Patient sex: F
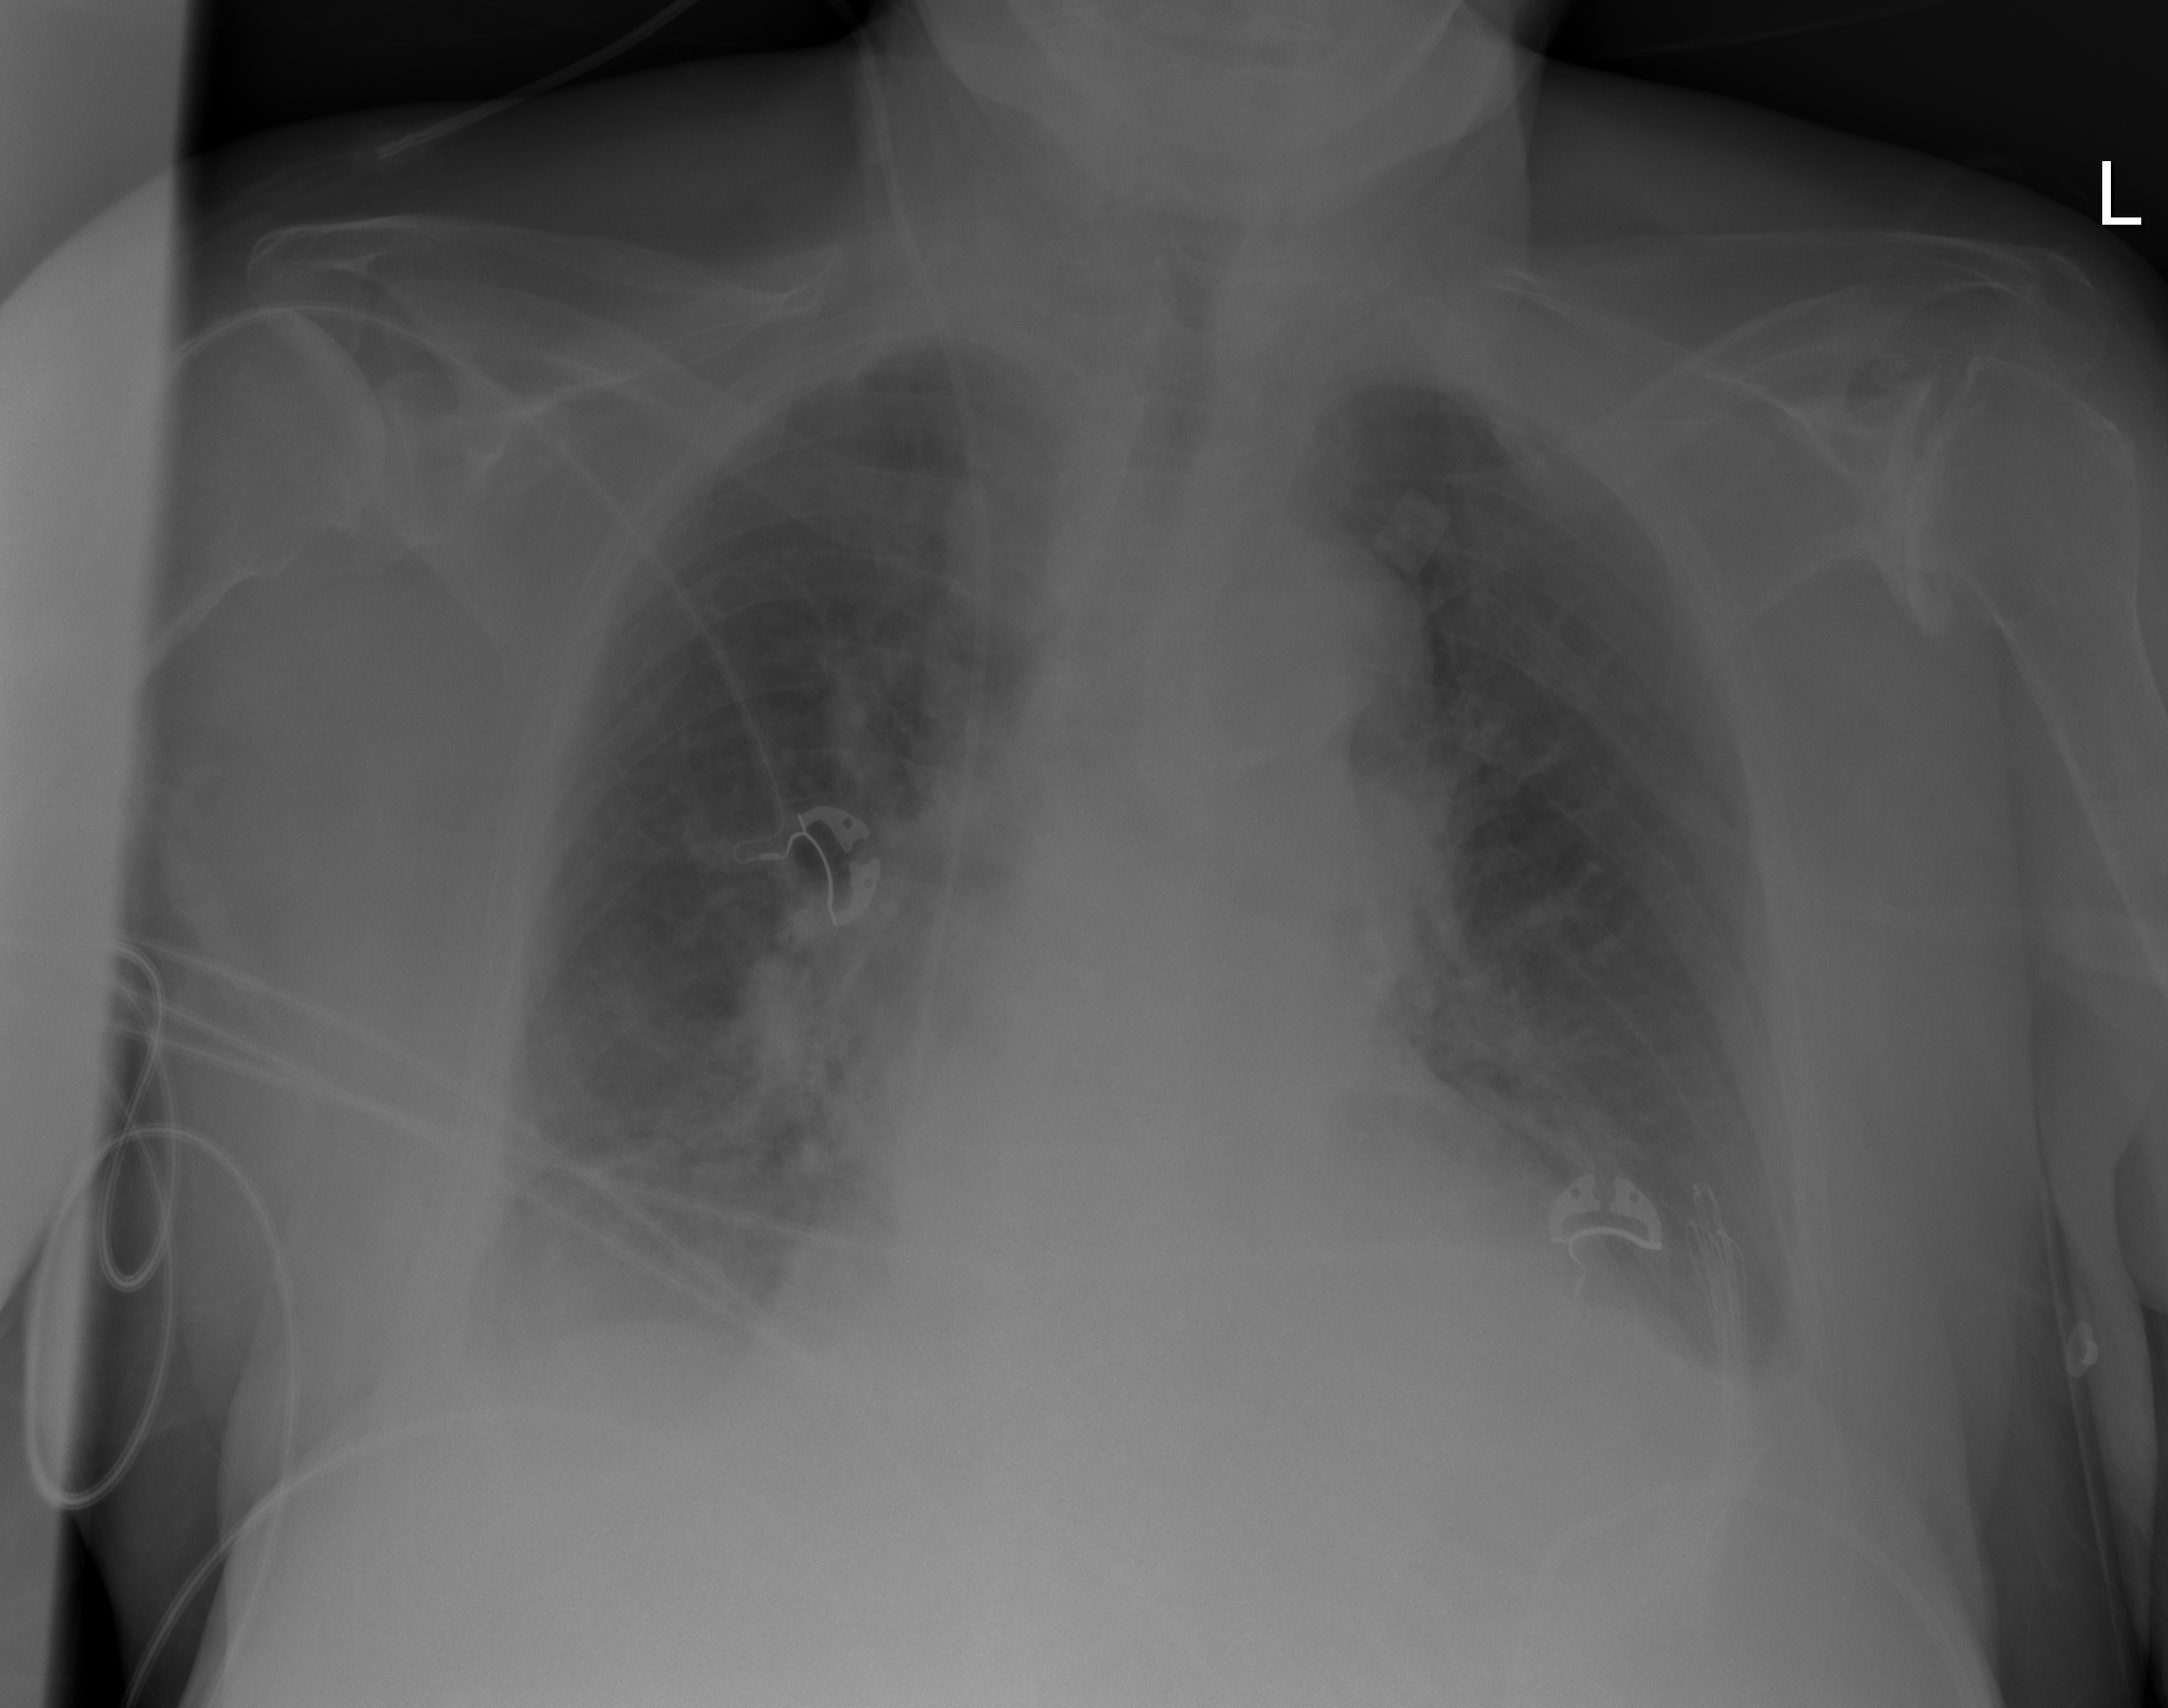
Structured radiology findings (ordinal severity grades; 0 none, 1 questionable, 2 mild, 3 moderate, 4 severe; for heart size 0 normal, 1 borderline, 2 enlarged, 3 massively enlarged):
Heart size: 2
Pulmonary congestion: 2
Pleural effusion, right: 2
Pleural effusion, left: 2
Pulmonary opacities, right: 2
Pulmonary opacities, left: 2
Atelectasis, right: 2
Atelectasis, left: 2